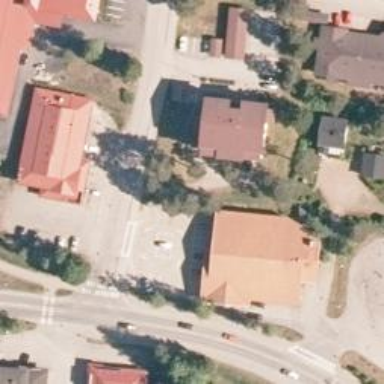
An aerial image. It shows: Healthcare clinic is depicted in the image.